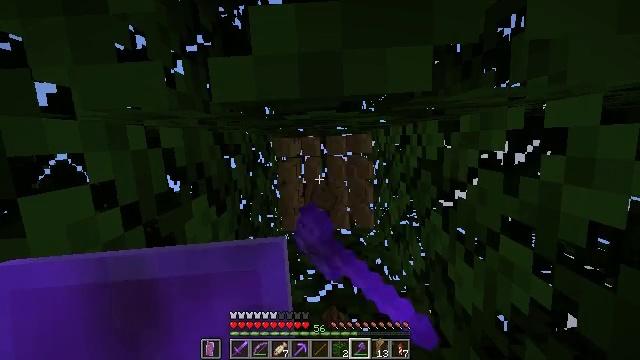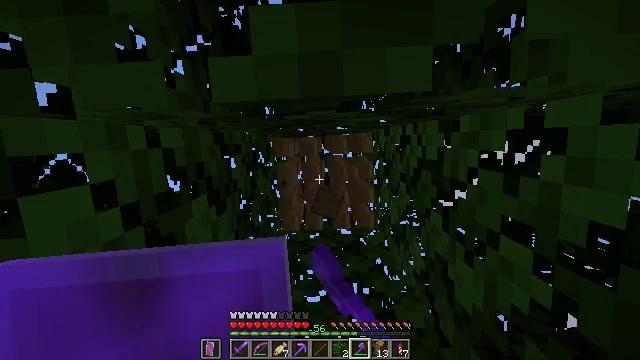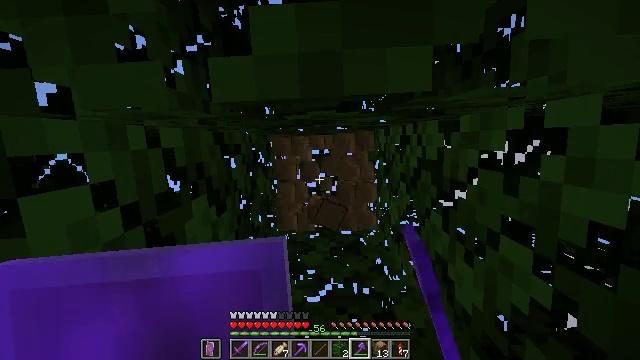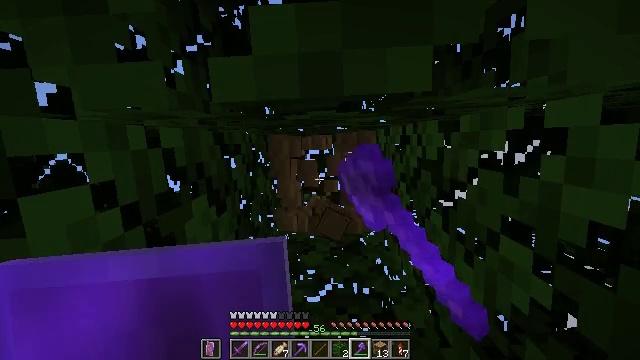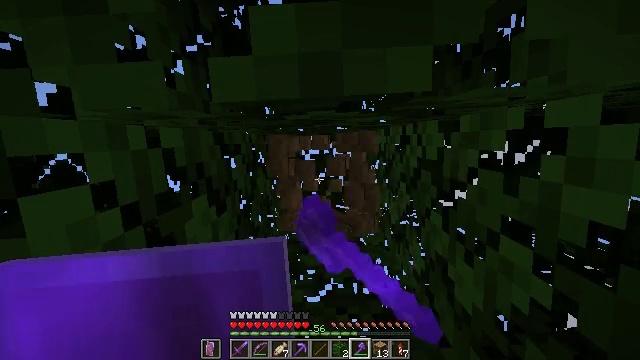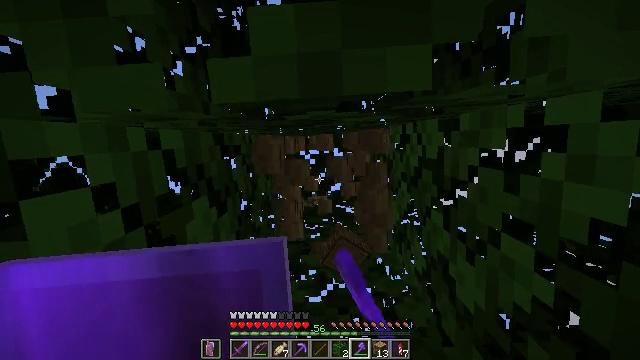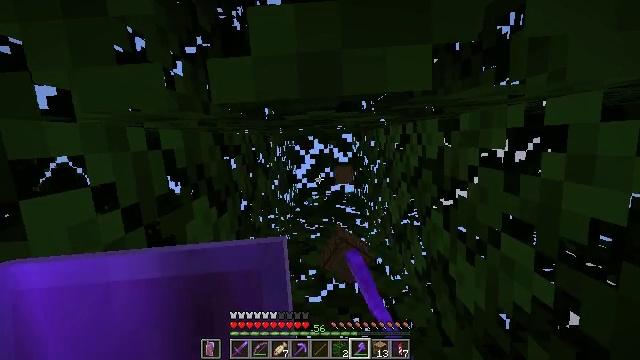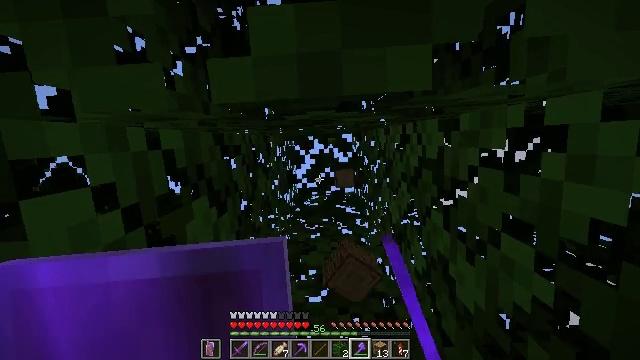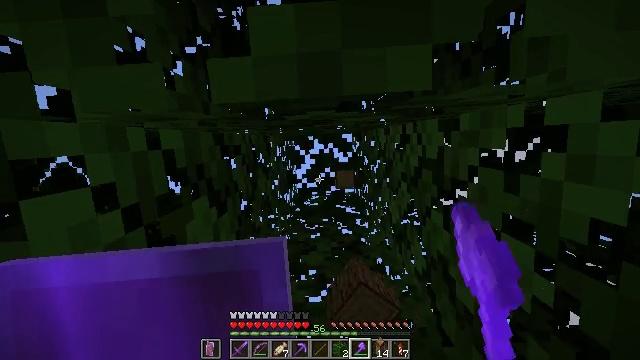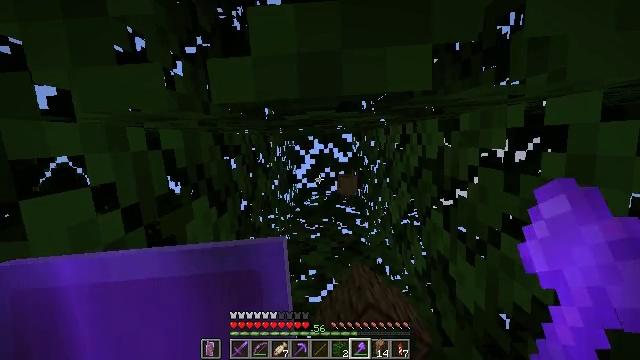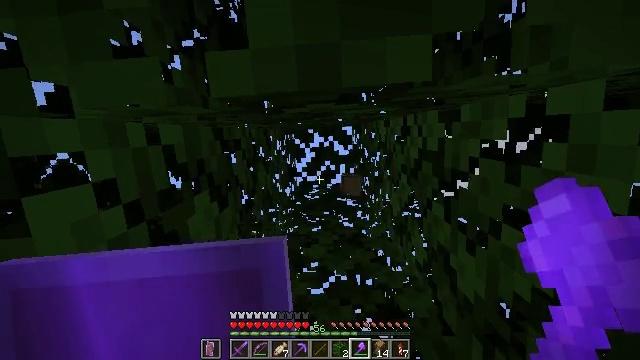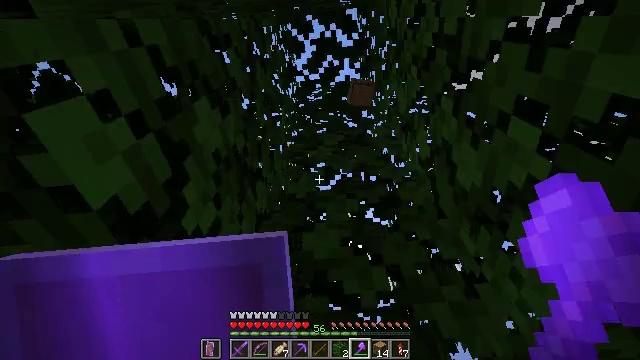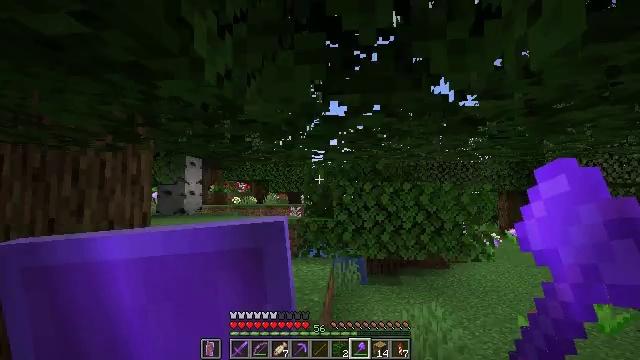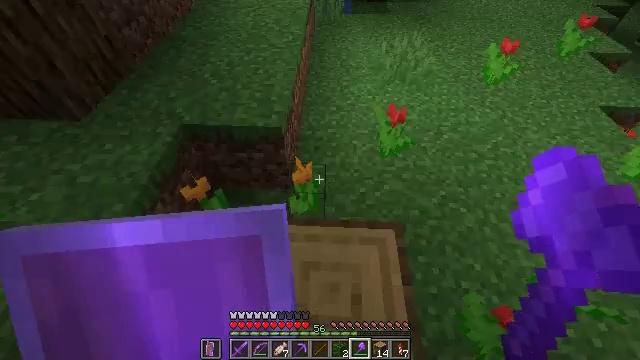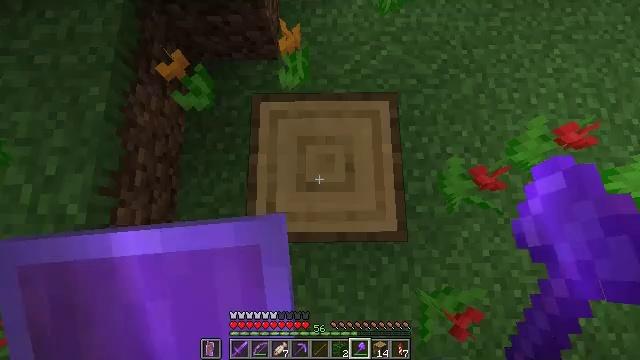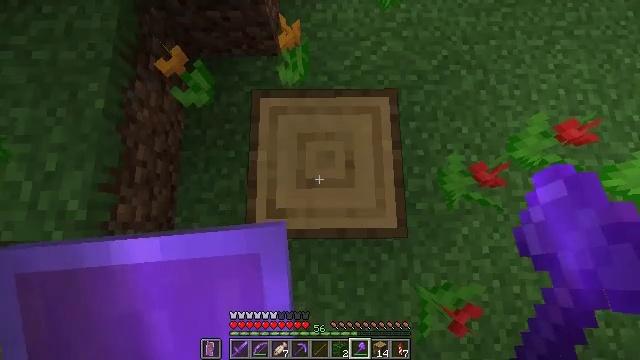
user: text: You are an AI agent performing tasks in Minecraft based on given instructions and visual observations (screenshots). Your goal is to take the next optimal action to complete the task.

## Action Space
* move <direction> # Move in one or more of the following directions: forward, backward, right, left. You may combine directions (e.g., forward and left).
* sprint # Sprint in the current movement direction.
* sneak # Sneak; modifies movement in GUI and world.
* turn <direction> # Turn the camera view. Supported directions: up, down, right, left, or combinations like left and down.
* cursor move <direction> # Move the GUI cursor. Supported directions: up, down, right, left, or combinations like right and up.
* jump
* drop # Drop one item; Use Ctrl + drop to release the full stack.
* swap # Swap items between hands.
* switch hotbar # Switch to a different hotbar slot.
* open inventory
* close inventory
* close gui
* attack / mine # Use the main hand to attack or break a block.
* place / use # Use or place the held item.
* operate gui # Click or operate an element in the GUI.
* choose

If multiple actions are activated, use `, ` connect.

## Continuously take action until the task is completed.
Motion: motion action
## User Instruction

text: Break the tree to get oak logs.
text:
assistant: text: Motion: attack / mine
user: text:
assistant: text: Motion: attack / mine
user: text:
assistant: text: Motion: no_op
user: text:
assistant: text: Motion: no_op
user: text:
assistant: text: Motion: no_op
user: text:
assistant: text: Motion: no_op
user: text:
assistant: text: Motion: no_op
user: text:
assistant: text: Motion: no_op
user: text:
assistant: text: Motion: no_op
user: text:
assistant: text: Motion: turn down
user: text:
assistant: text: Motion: turn left and down
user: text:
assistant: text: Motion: turn down
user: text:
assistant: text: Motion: turn right and down
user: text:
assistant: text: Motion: turn right and down
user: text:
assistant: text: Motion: no_op
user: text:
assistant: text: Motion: no_op
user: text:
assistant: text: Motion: no_op
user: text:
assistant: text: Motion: no_op
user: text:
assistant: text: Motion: no_op
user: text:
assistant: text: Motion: attack / mine
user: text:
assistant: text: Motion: attack / mine
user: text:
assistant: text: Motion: attack / mine
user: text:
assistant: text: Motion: attack / mine
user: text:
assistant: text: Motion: attack / mine
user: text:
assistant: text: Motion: attack / mine
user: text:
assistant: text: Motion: attack / mine
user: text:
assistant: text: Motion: attack / mine
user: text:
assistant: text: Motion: turn left and up, attack / mine
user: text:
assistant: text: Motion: turn left and up, attack / mine
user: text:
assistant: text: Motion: turn left and up